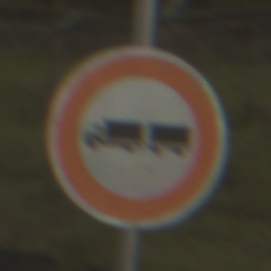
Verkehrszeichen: VerbotLastkraftwagenMitAnhaenger
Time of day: SunriseSunset
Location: Outdoor (Nature)
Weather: PartlyCloudy
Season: NotSpecified
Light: Natural